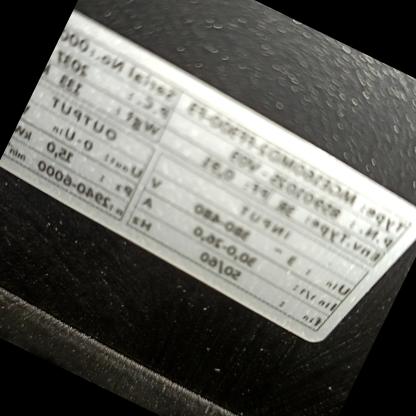
Klasa: tabliczka-znamionowa